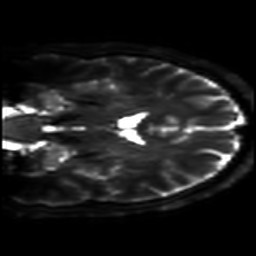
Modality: DWI
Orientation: coronal
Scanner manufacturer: philips
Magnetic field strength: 7 T
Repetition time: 9.612 s
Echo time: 0.073 s